Question: How can I plot a dotchart like lattice's 'dotchart' in ggplot2 that has thicker grid lines and only horizontal grid lines (ie remove the vertical grid lines), kind of like this:

Except make the horizontal lines even bolder so that they are more visible.
Is there a way to do this in ggplot2?
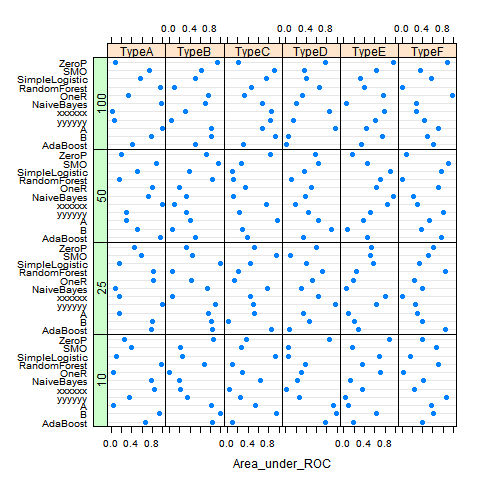
Answer: Some sample data to work with.
'''
df<-data.frame(nam=rep(c("A","B","C","D","E"),times=3),
val=runif(15,0,1),type=rep(c("TypA","TypB","TypC"),each=5))
df<-rbind(df,df,df)
df$num.lev<-rep(c(10,20,30),each=15)
'''
To change appearance of gridlines 'panel.grid.major' and 'panel.grid.minor' can be used inside 'theme()'. With 'panel.margin=' you can achieve that all facets are plotted close together.
'''
library(ggplot2)
library(grid)
ggplot(df,aes(val,nam))+geom_point(size=3,colour="blue")+facet_grid(num.lev~type)+
scale_x_continuous(breaks=c(0,0.2,0.4,0.6,0.8))+
theme(panel.margin=unit(0,"cm"),
panel.border=element_rect(colour="black",fill=NA,size=1.2),
strip.background=element_rect(colour="black",size=1.2),
panel.grid.major.x=element_blank(),
panel.grid.minor.x=element_blank(),
panel.grid.major.y=element_line(size=1.5,colour="grey88"),
panel.background=element_rect(fill="white"))
'''